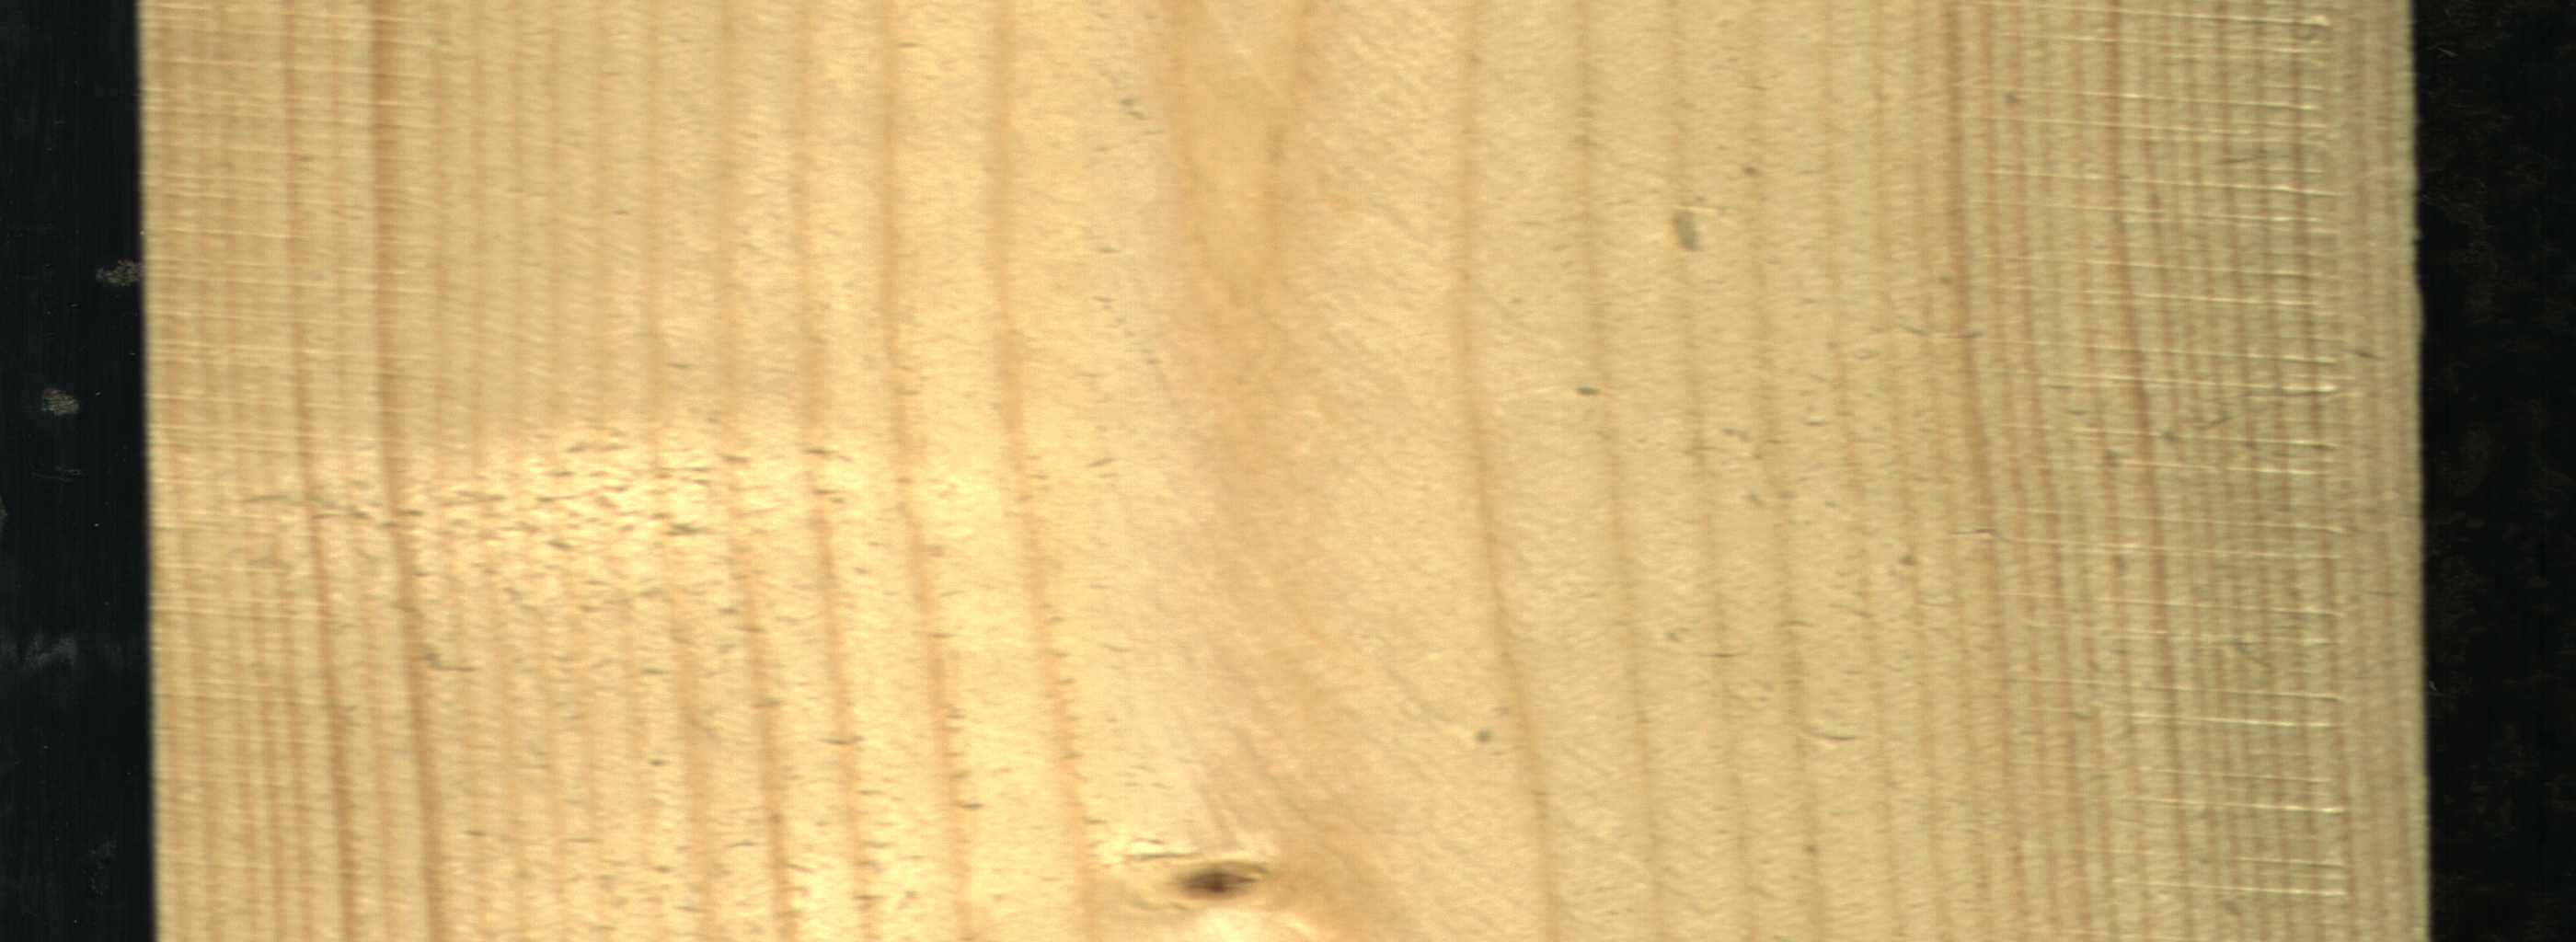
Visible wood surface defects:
Live_Knot